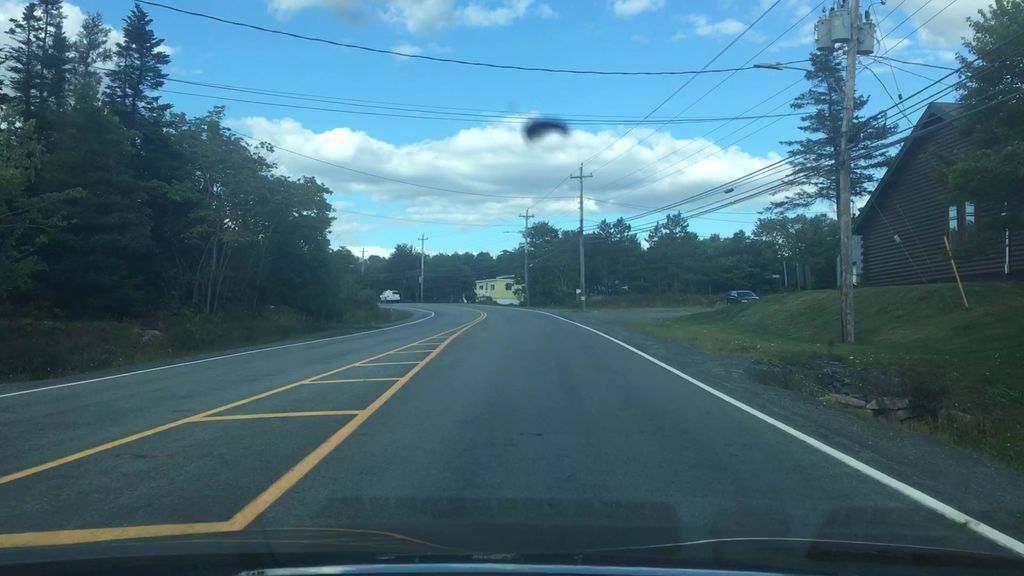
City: halifax